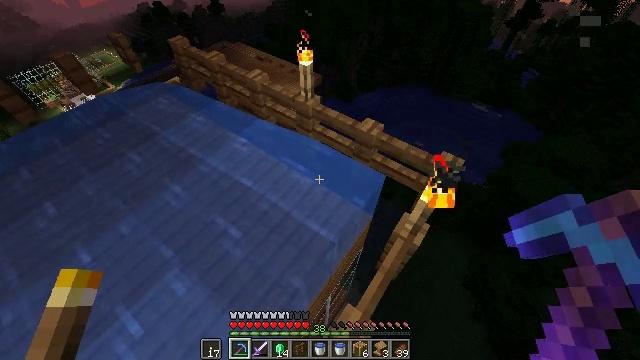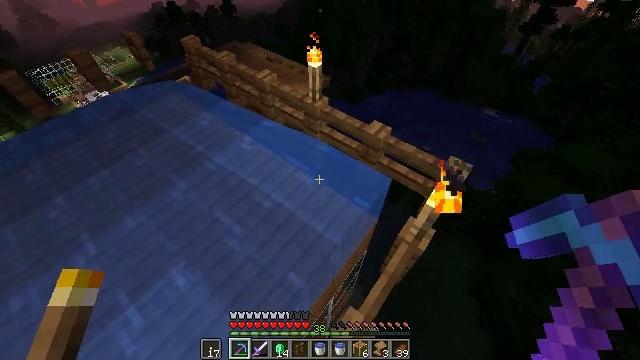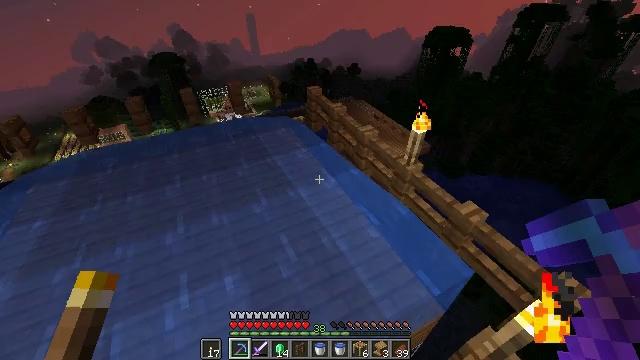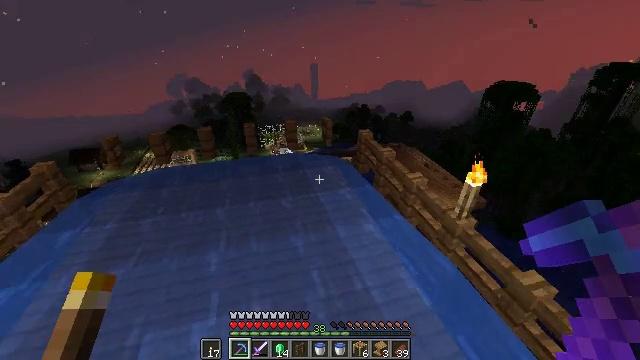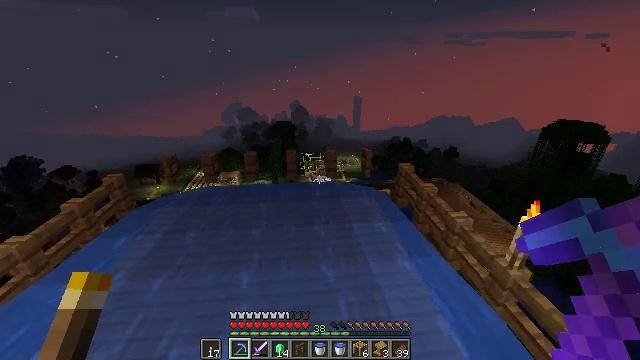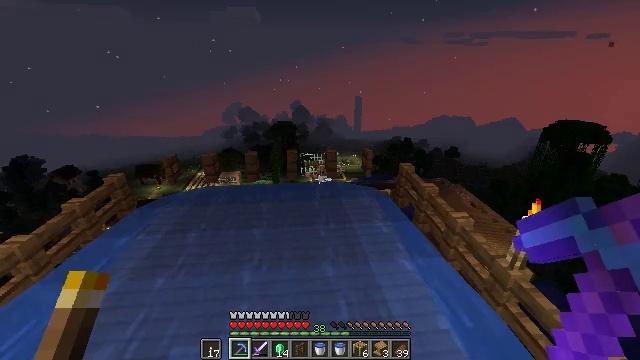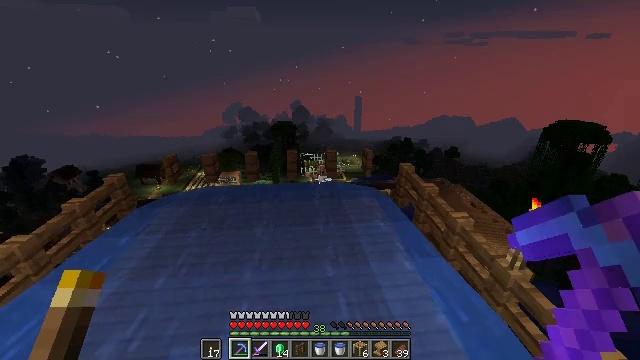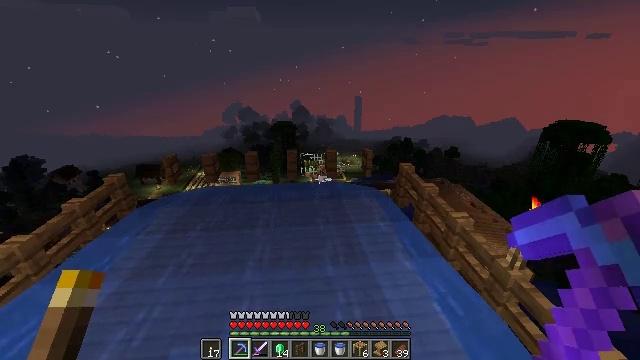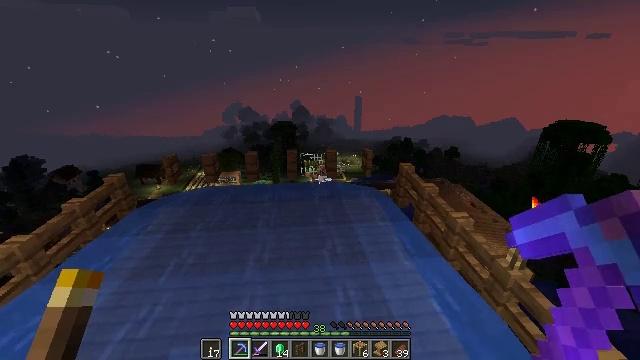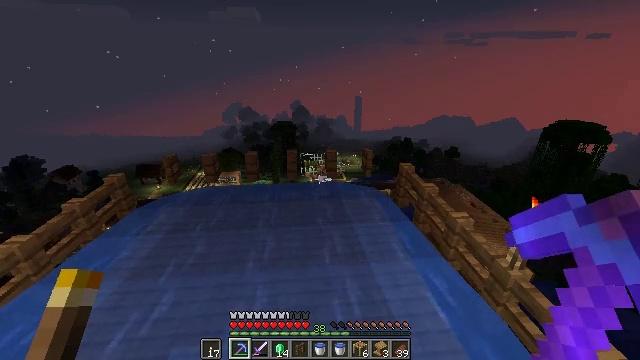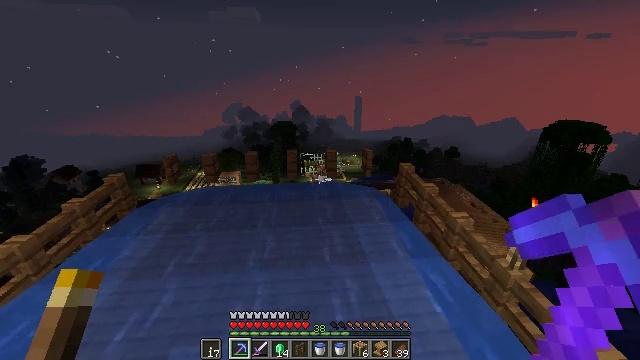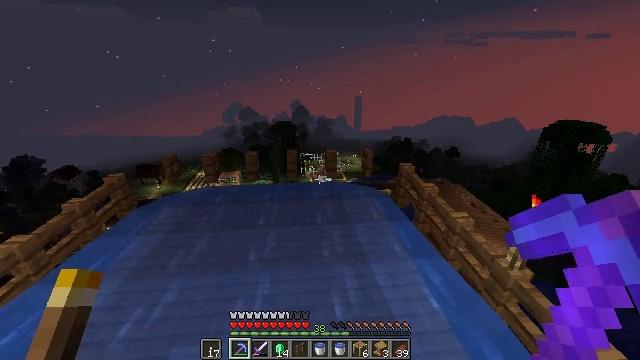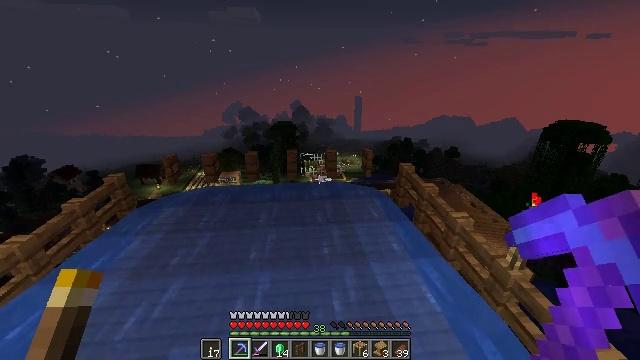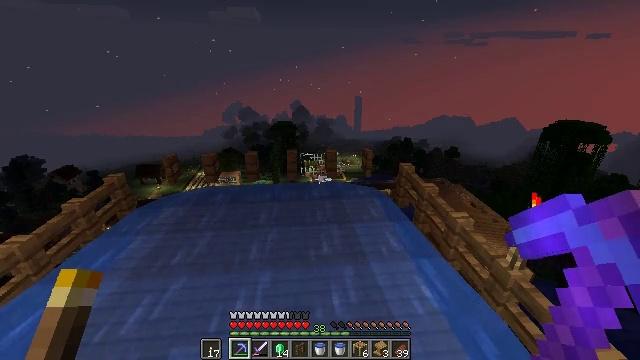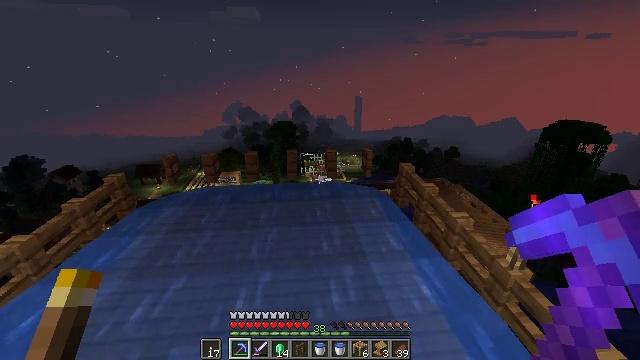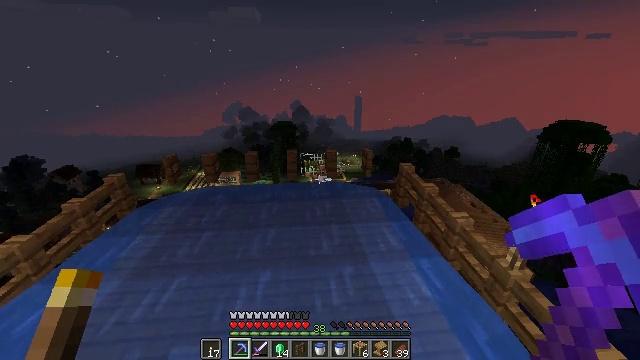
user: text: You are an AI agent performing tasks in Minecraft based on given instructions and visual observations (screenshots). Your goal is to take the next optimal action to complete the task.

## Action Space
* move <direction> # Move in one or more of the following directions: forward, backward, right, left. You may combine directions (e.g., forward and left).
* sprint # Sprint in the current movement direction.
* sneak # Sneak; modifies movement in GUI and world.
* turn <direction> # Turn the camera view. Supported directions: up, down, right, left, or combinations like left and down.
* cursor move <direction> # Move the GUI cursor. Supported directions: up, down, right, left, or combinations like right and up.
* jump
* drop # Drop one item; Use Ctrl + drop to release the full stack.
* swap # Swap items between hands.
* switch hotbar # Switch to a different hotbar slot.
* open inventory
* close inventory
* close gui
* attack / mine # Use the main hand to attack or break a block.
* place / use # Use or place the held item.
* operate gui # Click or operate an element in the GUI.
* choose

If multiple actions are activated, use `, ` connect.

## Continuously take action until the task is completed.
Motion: motion action
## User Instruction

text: Break the scaffolding for reuse.
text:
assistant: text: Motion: turn left
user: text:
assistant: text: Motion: turn left and up
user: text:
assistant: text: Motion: turn left and up
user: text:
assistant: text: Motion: turn left and up
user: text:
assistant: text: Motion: no_op
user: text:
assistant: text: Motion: no_op
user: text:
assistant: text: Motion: no_op
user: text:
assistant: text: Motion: no_op
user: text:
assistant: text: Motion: no_op
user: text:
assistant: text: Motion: no_op
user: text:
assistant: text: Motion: no_op
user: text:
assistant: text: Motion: no_op
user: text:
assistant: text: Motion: no_op
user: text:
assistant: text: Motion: no_op
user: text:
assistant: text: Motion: no_op
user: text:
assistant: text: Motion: no_op
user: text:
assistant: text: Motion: no_op
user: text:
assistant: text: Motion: no_op
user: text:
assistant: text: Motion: no_op
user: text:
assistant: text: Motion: no_op
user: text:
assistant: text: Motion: no_op
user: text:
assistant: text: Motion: no_op
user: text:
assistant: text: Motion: no_op
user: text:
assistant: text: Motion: no_op
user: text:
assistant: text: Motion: no_op
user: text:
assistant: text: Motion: no_op
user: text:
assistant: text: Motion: no_op
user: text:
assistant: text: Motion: no_op
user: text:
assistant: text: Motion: no_op
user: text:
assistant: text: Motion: turn left and down